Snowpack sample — Buffalo Mountain, Silverthorne, Colorado, USA (1/25/25, 10:11 AM MST)
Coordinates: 39.6222, -106.1139
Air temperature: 22 °F
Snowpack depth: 110 cm
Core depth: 40 cm
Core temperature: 46.4 °F
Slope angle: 12°, slope face: 102°
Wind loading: high
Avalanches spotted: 0
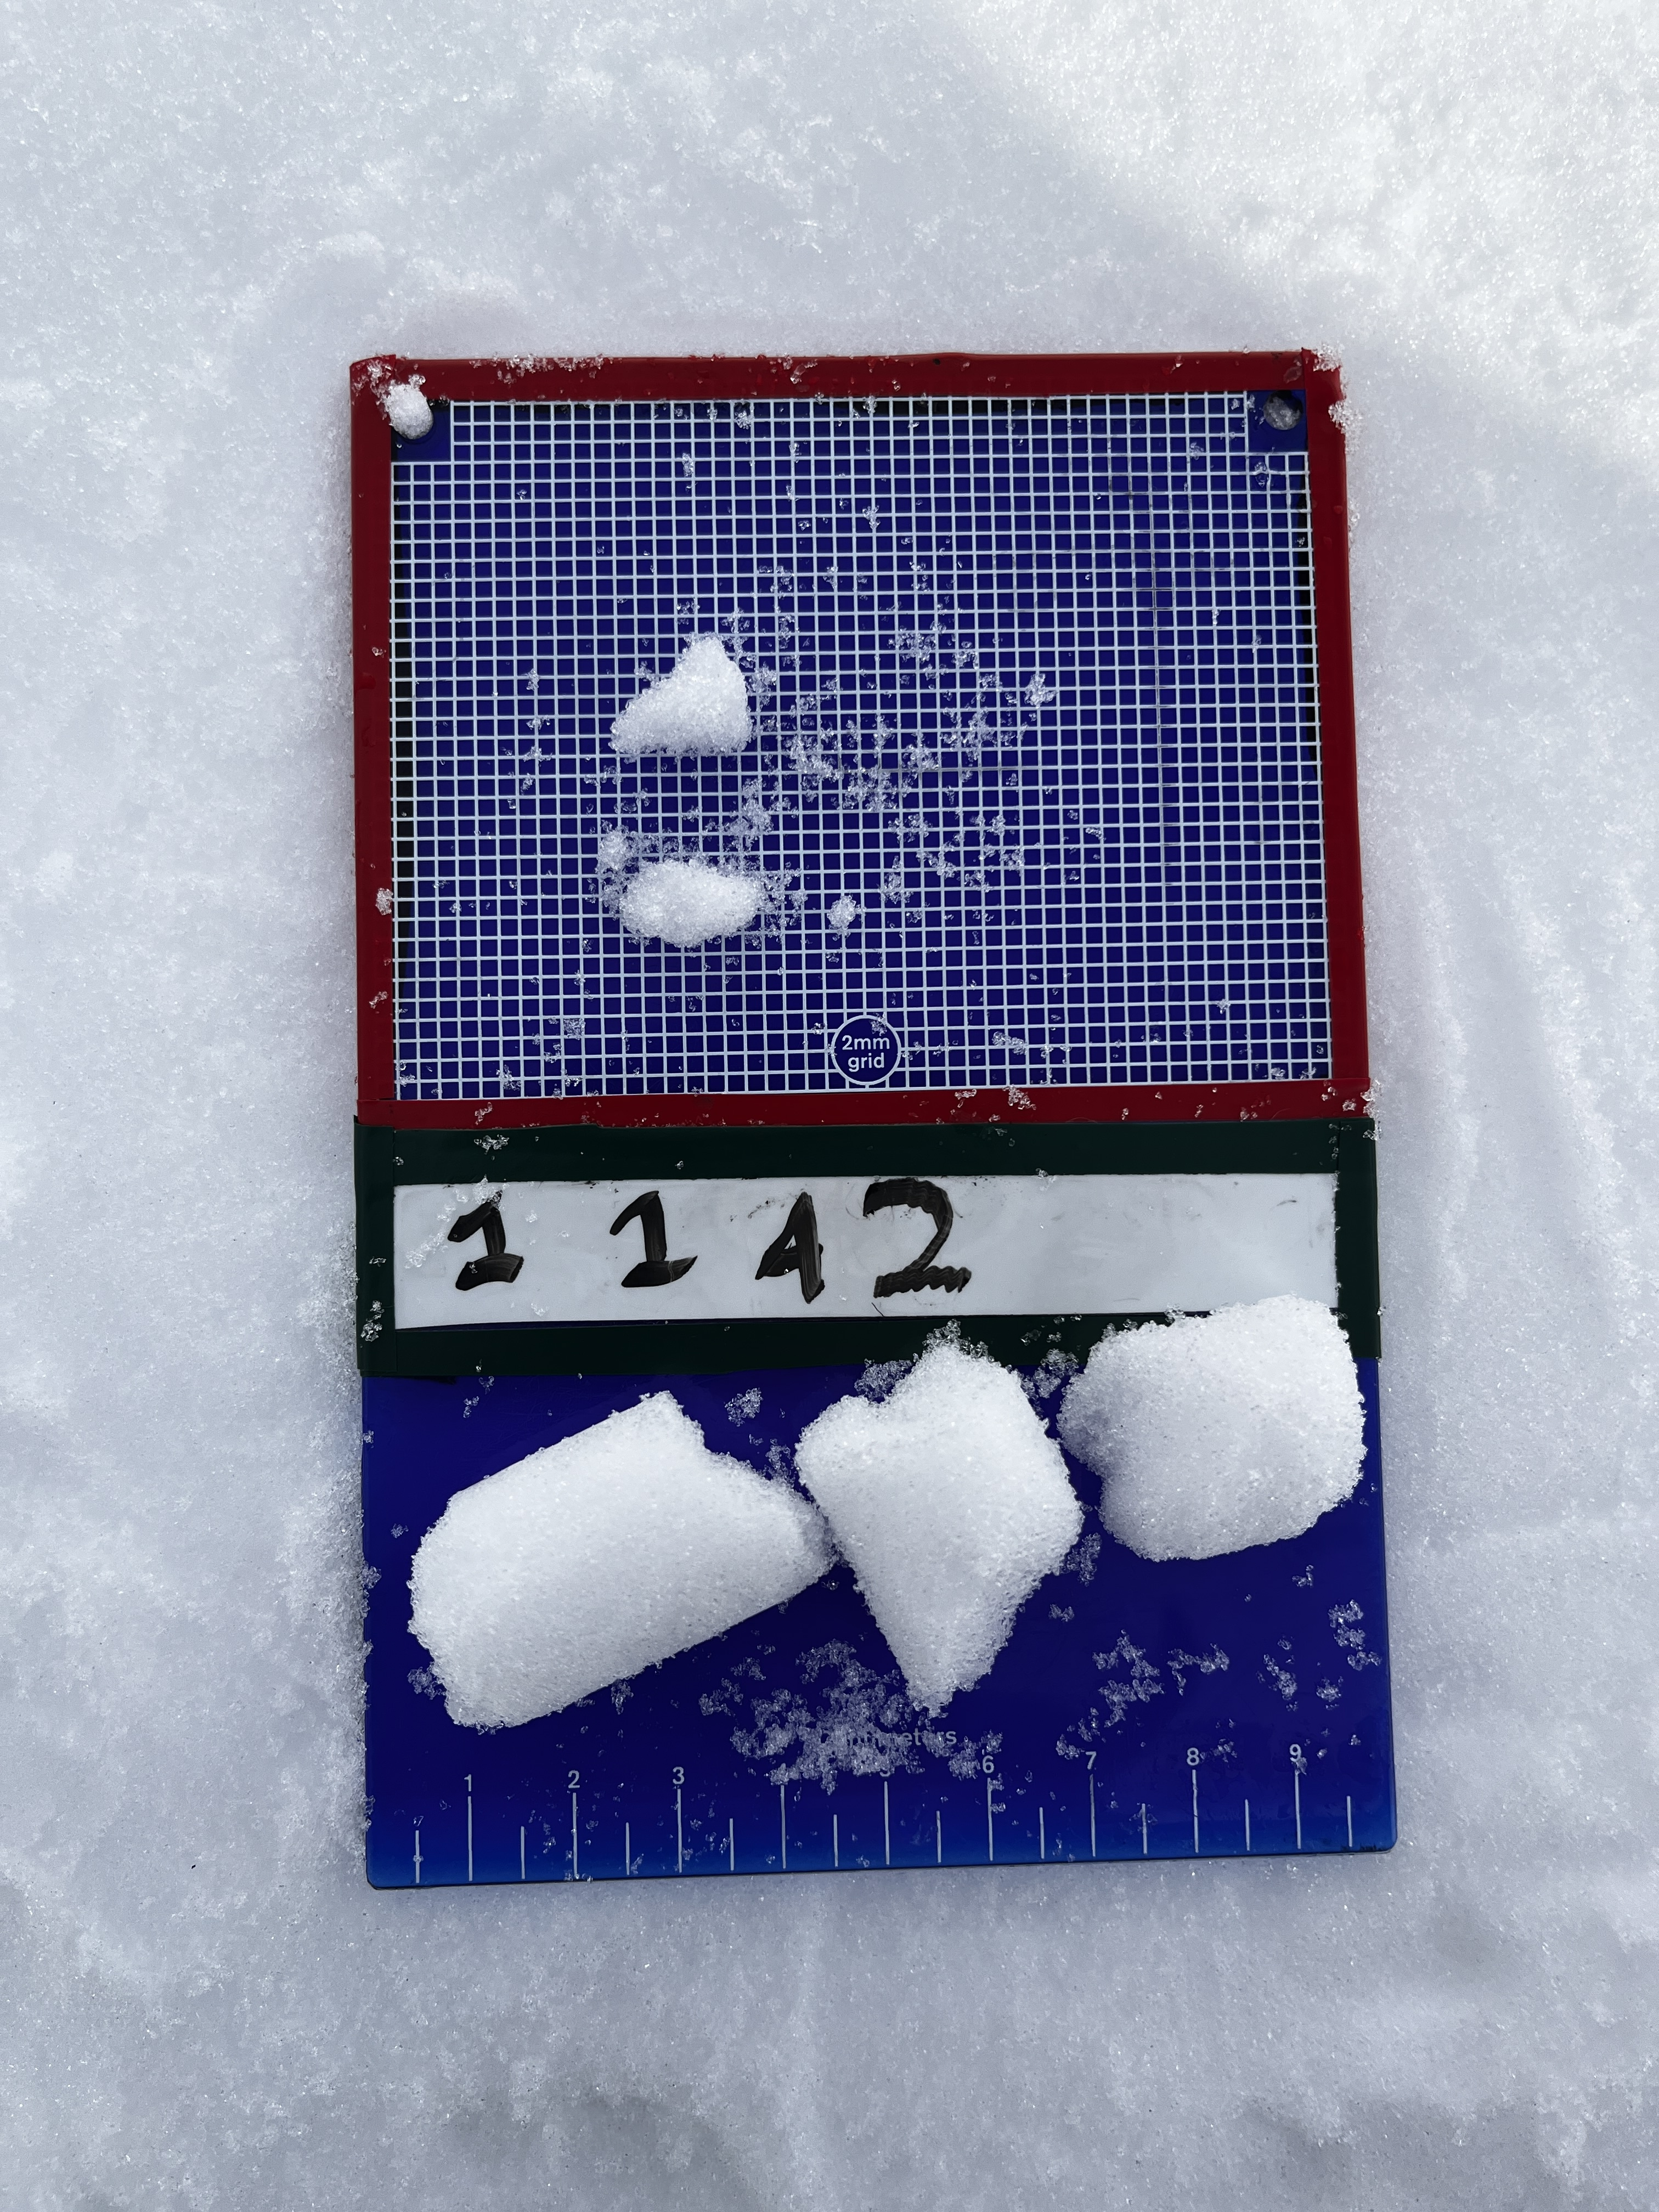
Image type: crystal_card
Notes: No avalanches nearby, collected on the outskirts of a fire break 15 meters from the treeline, on way to Buffalo and Red Mountain